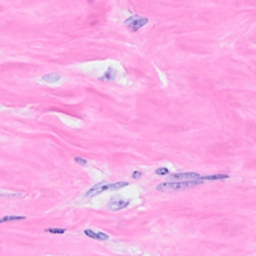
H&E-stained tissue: Breast